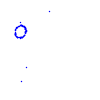
Particle: kaon